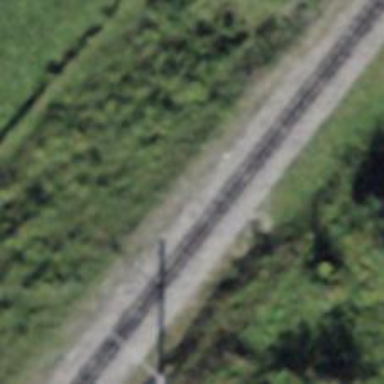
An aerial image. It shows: Narrow-gauge railway with 1 track. The tracks are electrified with contact line.